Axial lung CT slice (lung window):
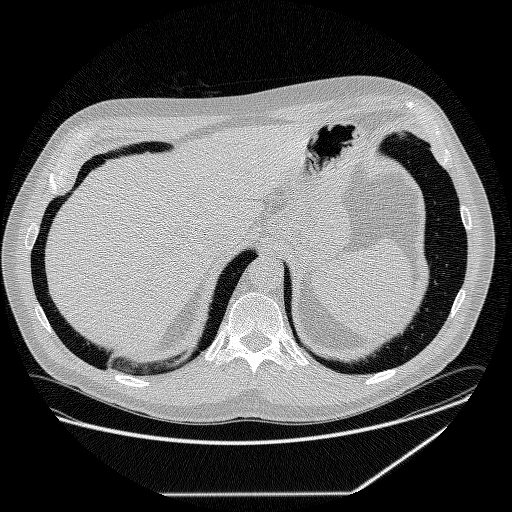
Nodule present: no